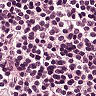
Metastatic tissue present: no